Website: slack
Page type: billing-address
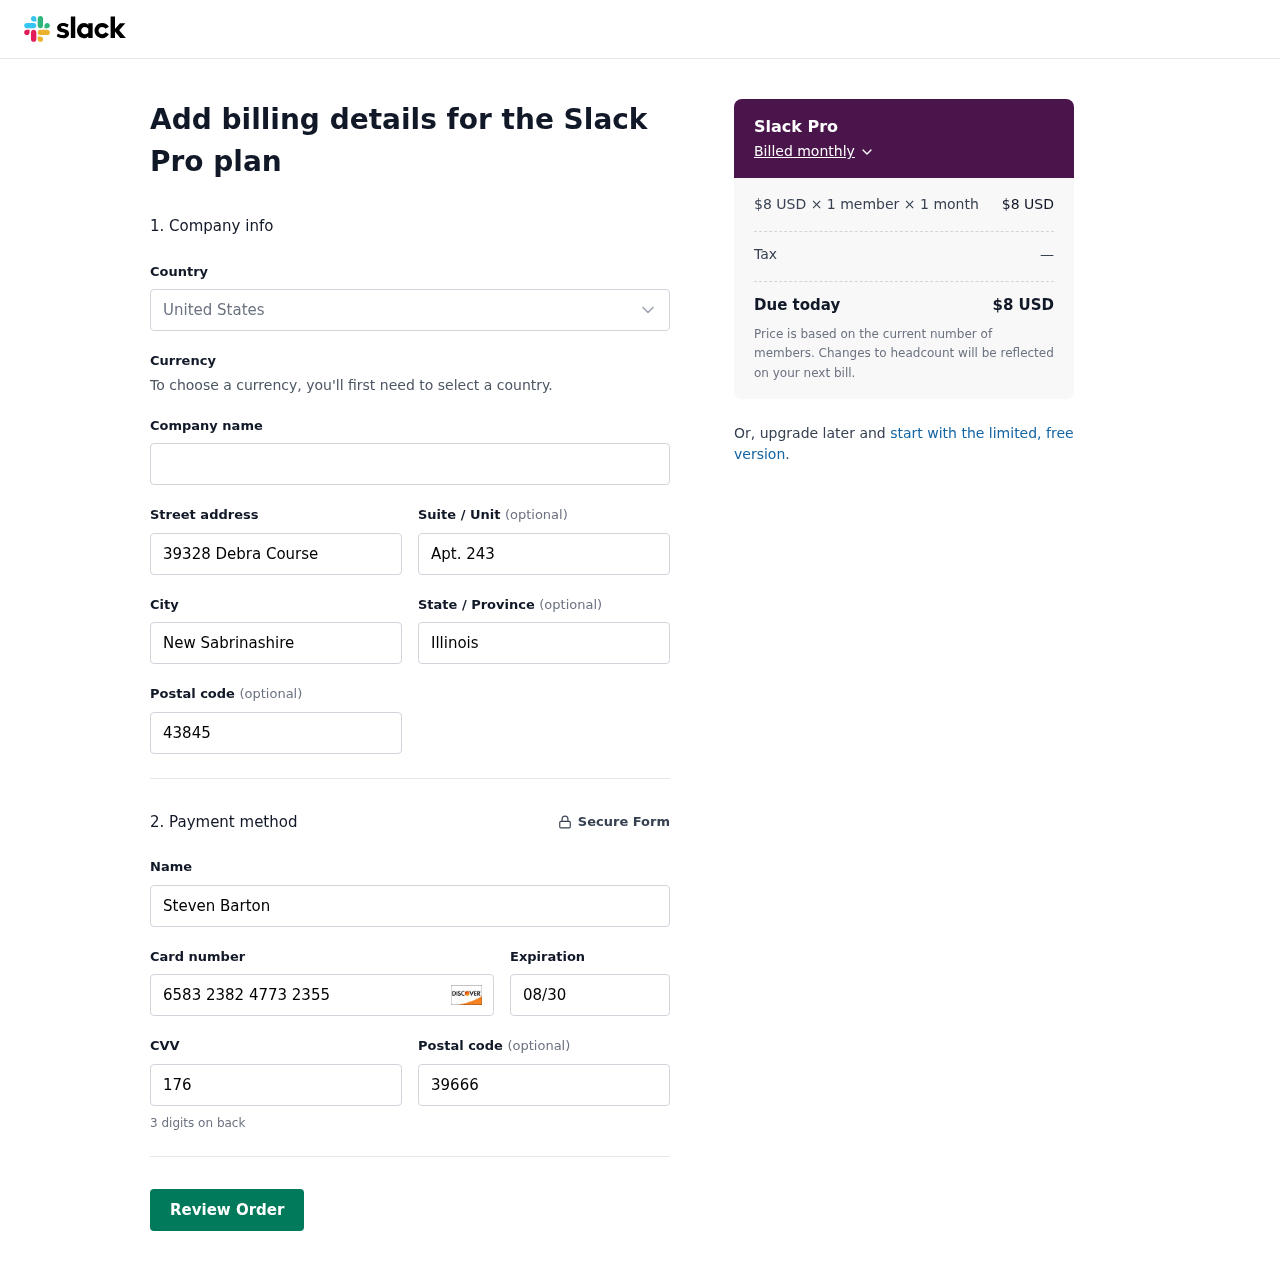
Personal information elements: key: PII_CARD_CVV
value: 176
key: PII_CARD_EXPIRY
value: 08/30
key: PII_CARD_NUMBER
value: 6583 2382 4773 2355
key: PII_CITY
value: New Sabrinashire
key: PII_COUNTRY
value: United States
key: PII_FULLNAME
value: Steven Barton
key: PII_POSTCODE
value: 43845
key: PII_POSTCODE2
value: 39666
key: PII_STATE
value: Illinois
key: PII_STREET
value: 39328 Debra Course
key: PII_STREET2
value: Apt. 243
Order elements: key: ORDER_PLAN_PRICE
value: $8 USD
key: ORDER_NUM_MEMBERS
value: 1 member
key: ORDER_NUM_MONTHS
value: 1 month
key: ORDER_SUBTOTAL
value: $8 USD
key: ORDER_TAX
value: —
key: ORDER_TOTAL
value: $8 USD